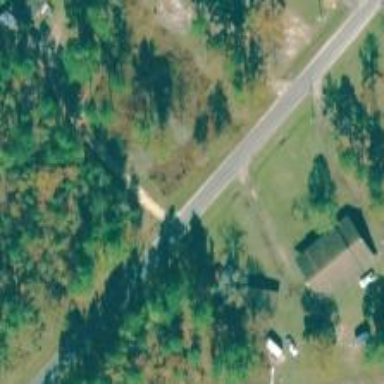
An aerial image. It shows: Driveway leading to service road.